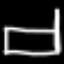
Label: bed